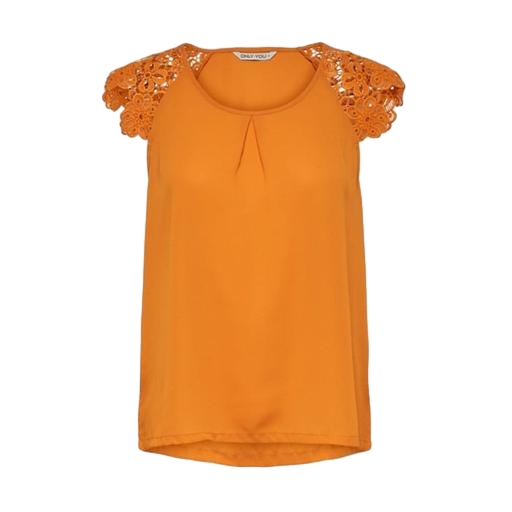
short-sleeve top only macy, multicolor vila rust lace insert blouse, lace-yoke t-shirt, white background